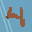
Label: 4